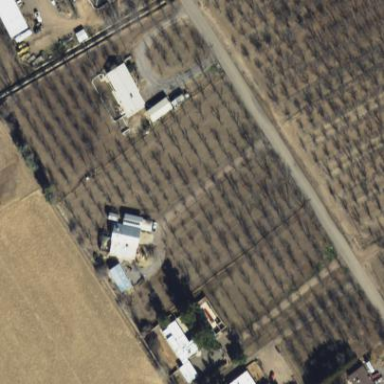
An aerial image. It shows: Orchard.